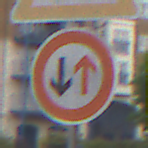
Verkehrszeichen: VorrangDesGegenverkehrs
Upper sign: Arbeitsstelle
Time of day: MorningAfternoon
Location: Outdoor (Urban)
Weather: Overcast
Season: NotSpecified
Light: Natural